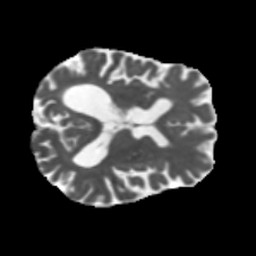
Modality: MD
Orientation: axial
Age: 75
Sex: male
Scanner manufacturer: siemens
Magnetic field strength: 3 T
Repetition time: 5.47 s
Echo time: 0.0854 s